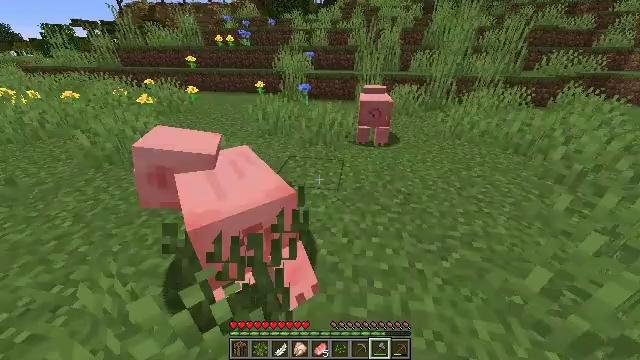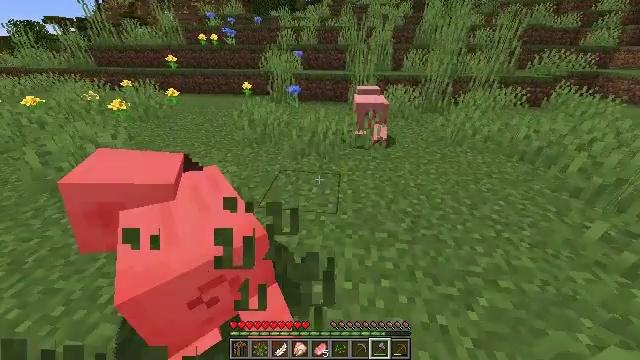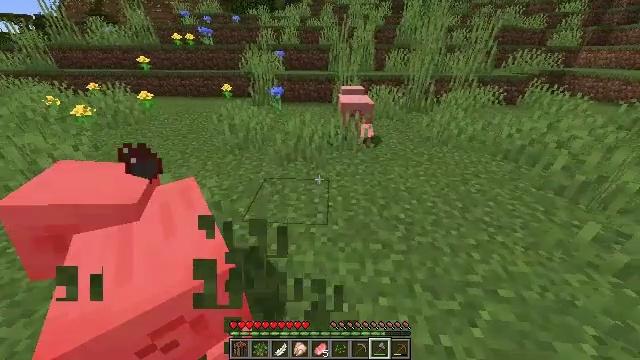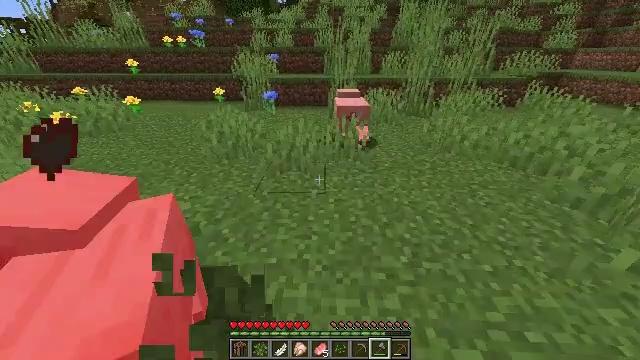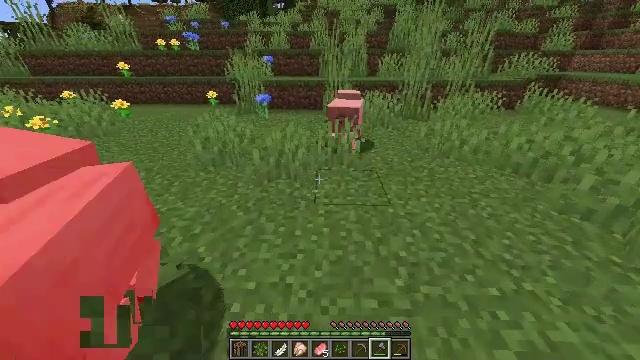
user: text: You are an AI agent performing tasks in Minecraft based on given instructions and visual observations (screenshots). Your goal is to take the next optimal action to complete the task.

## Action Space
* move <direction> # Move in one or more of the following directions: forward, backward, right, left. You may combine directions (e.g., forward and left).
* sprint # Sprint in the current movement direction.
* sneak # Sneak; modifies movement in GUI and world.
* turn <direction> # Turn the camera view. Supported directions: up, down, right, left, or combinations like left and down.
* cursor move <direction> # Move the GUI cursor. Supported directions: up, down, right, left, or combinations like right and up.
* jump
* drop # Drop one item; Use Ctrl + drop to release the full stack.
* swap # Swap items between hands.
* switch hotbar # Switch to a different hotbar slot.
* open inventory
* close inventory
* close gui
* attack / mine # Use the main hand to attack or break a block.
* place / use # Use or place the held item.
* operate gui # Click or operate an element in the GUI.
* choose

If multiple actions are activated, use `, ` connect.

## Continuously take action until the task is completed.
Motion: motion action
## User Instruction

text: Clear the ground by mining grass.
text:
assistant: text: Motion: move forward, sprint, turn right
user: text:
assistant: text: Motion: move forward, sprint, turn right
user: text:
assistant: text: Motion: move forward and move right, sprint
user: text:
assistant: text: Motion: move forward and move right, sprint
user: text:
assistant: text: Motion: sprint